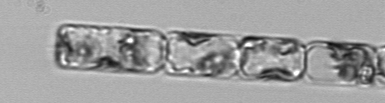
Label: Guinardia_delicatula_TAG_internal_parasite